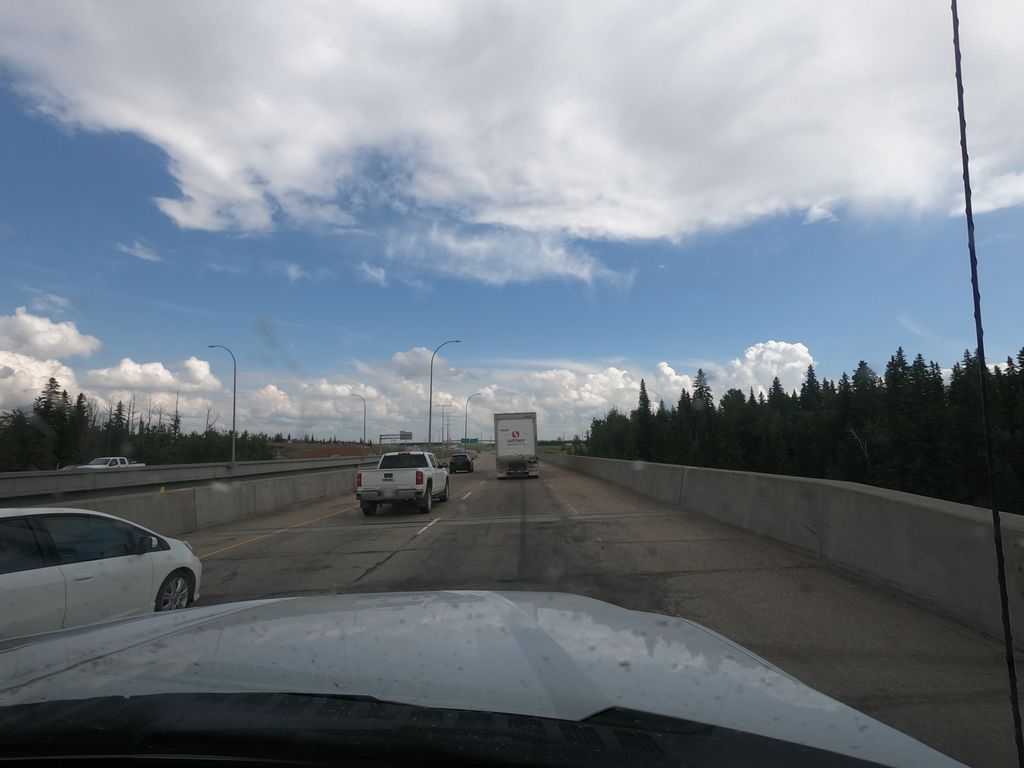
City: edmonton